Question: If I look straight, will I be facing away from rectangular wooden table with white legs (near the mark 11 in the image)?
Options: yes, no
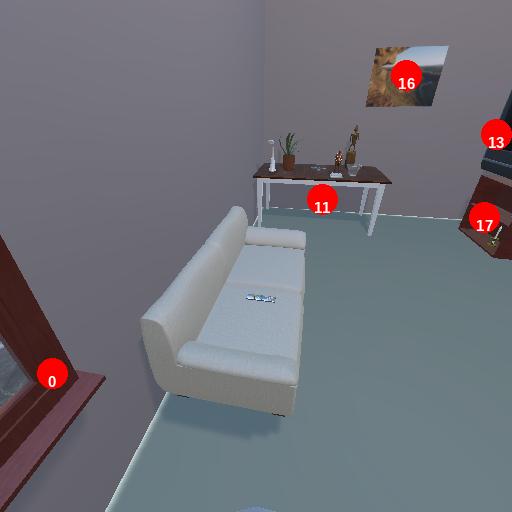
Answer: yes